Question: Am trying to sign my pdf file which is multiple paged, by fetching the signature drawn in UIView to my pdf file, but the problem I face is, after signing the pdf, signature is integrated with the pdf file where all the pages in the pdf file is displayed in a single page as a pdf file.(ex if 8 pages are there in a pdf file, then all 8 pages are displaying as a single page along with the signature). The output of the pdf file with signature integrated, is as below

Codes used for fetching the image from document directory and integrating with the pdf file is,
'''
- (void)viewWillAppear:(BOOL)animated
{
[webView reload];
UIWebView *webView;
webView= [[UIWebView alloc] initWithFrame:CGRectMake(0,44, 320, 460)];
NSString *path1;
path1 = [[NSBundle mainBundle] pathForResource:@"typo_tips" ofType:@"pdf"];
NSFileManager *fileManager = [NSFileManager defaultManager];
NSError *error;
NSArray *paths = NSSearchPathForDirectoriesInDomains( NSDocumentDirectory,
NSUserDomainMask, YES);
NSString *documentDirectoryPath;
NSURL *targetURL;
documentDirectoryPath = [[paths objectAtIndex:0] stringByAppendingPathComponent:@"typo_tips.pdf"];
[fileManager copyItemAtPath:path1 toPath:documentDirectoryPath error:&error];
NSLog(@"path1 value is %@
",path1);
NSLog(@"docu dir path is %@
",documentDirectoryPath);
if (entered==1)//"entered==1", after save button clicked in signviewcontroller
{
targetURL = [NSURL fileURLWithPath:documentDirectoryPath];
}
else targetURL = [NSURL fileURLWithPath:path1];
if (entered==1)
{
CFURLRef url;
url = (CFURLRef)CFBridgingRetain([NSURL fileURLWithPath:documentDirectoryPath]);
CGPDFDocumentRef myDocument;
myDocument = CGPDFDocumentCreateWithURL(url);
// Create PDF context
CGContextRef pdfContext = CGPDFContextCreateWithURL(url, NULL, NULL); //(CFURLRef)outputURL
CGPDFContextBeginPage(pdfContext, NULL);
UIGraphicsPushContext(pdfContext);
int totalPages = (int)CGPDFDocumentGetNumberOfPages(myDocument);
NSLog(@"no. of pages in pdf is %d
",totalPages);
for (int currentPage = 0; currentPage < totalPages; currentPage++)
{
CGContextDrawPDFPage(UIGraphicsGetCurrentContext(), CGPDFDocumentGetPage(myDocument, page));
//"page" is current pdf page to be signed
if (page == currentPage)
{
NSString *filePath = [[paths objectAtIndex:0] stringByAppendingPathComponent:@"Image.png"];// "image.png" is the saved user's signature in document directory
image = [[UIImage alloc] initWithContentsOfFile:filePath];
CGRect imageRect = CGRectMake(50, 50, image.size.width, image.size.height);
CGContextDrawImage(UIGraphicsGetCurrentContext(), imageRect, image.CGImage);
}
}
// Clean up
UIGraphicsPopContext();
CGPDFContextEndPage(pdfContext);
CGPDFContextClose(pdfContext);
}
NSURLRequest *request = [NSURLRequest requestWithURL:targetURL];
[webView loadRequest:request];
[self.view addSubview:webView];
}
'''
Can any one help me, how to display the pdf page separately along with the e-signature integrated.
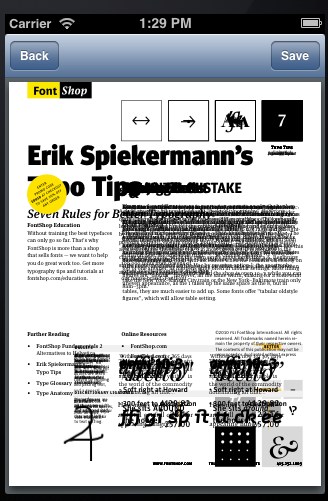
Answer: Try this:
'''
// Create PDF context
CGContextRef pdfContext = CGPDFContextCreateWithURL(url, NULL, NULL); //(CFURLRef)outputURL
int totalPages = (int)CGPDFDocumentGetNumberOfPages(myDocument);
NSLog(@"no. of pages in pdf is %d
",totalPages);
for (int currentPage = 0; currentPage < totalPages; currentPage++)
{
CGPDFContextBeginPage(pdfContext, NULL);
UIGraphicsPushContext(pdfContext);
CGContextDrawPDFPage(UIGraphicsGetCurrentContext(),
CGPDFDocumentGetPage(myDocument, page));
//"page" is current pdf page to be signed
if (page == currentPage)
{
NSString *filePath = [[paths objectAtIndex:0] stringByAppendingPathComponent:@"Image.png"];
image = [[UIImage alloc] initWithContentsOfFile:filePath];
CGRect imageRect = CGRectMake(50, 50, image.size.width, image.size.height);
CGContextDrawImage(UIGraphicsGetCurrentContext(), imageRect, image.CGImage);
}
// Clean up
UIGraphicsPopContext();
CGPDFContextEndPage(pdfContext);
}
CGPDFContextClose(pdfContext);
'''
In your for loop you have to create a new PDF page for each page in the source file. I moved these lines inside the for loop:
'''
CGPDFContextBeginPage(pdfContext, NULL);
UIGraphicsPushContext(pdfContext);
'''
and also the corresponding cleanup code.